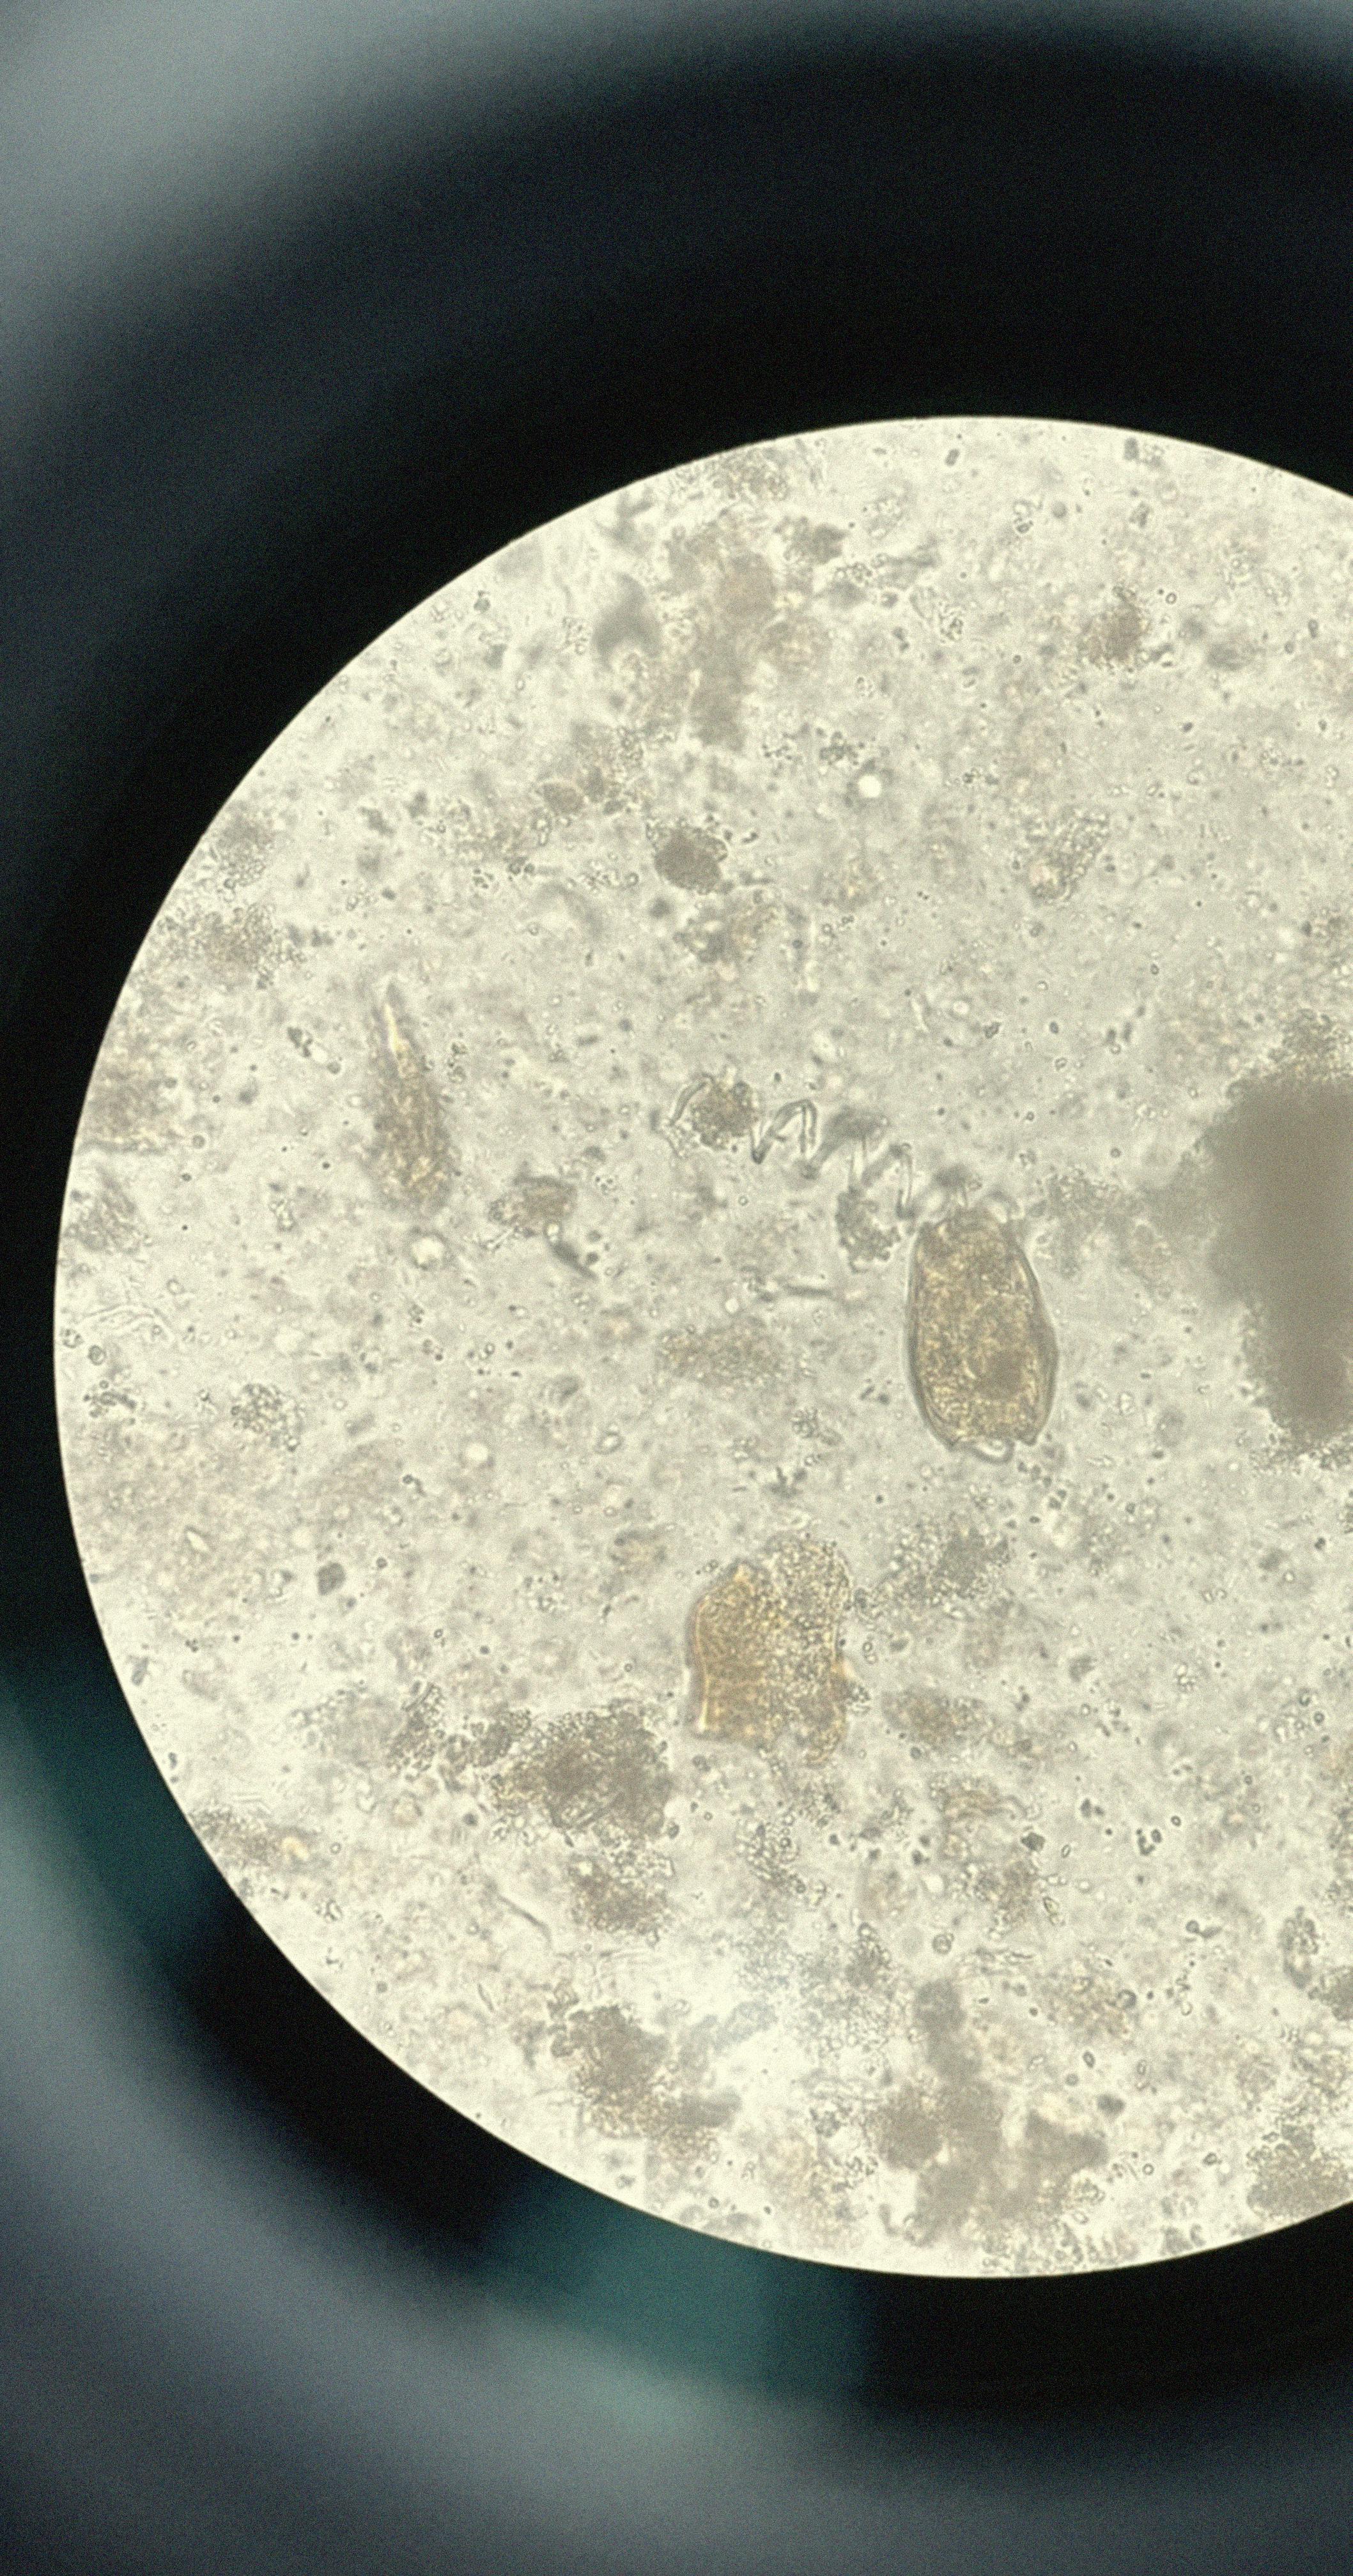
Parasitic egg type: Paragonimus spp